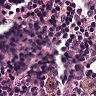
Metastatic tissue present: no